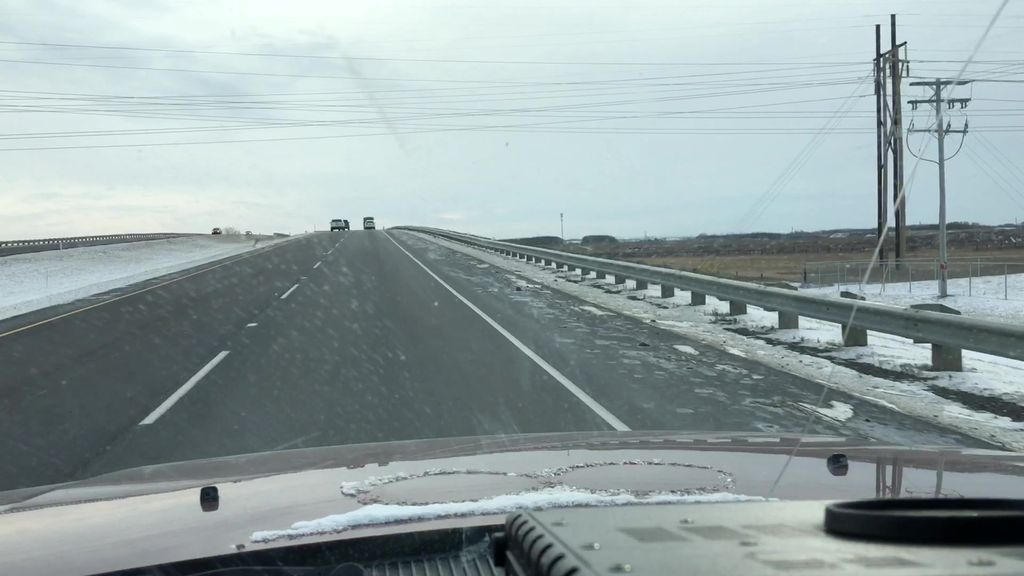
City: saskatoon